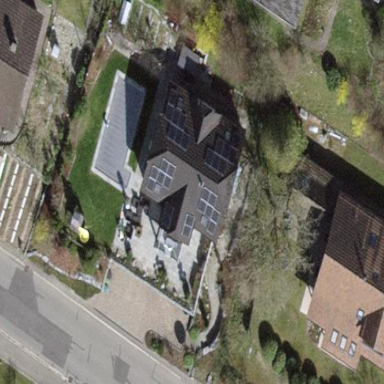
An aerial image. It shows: House with tile roof.